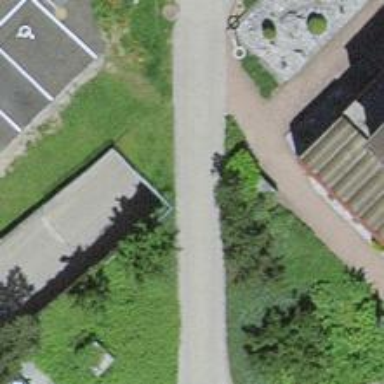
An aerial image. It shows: Parking entrance.